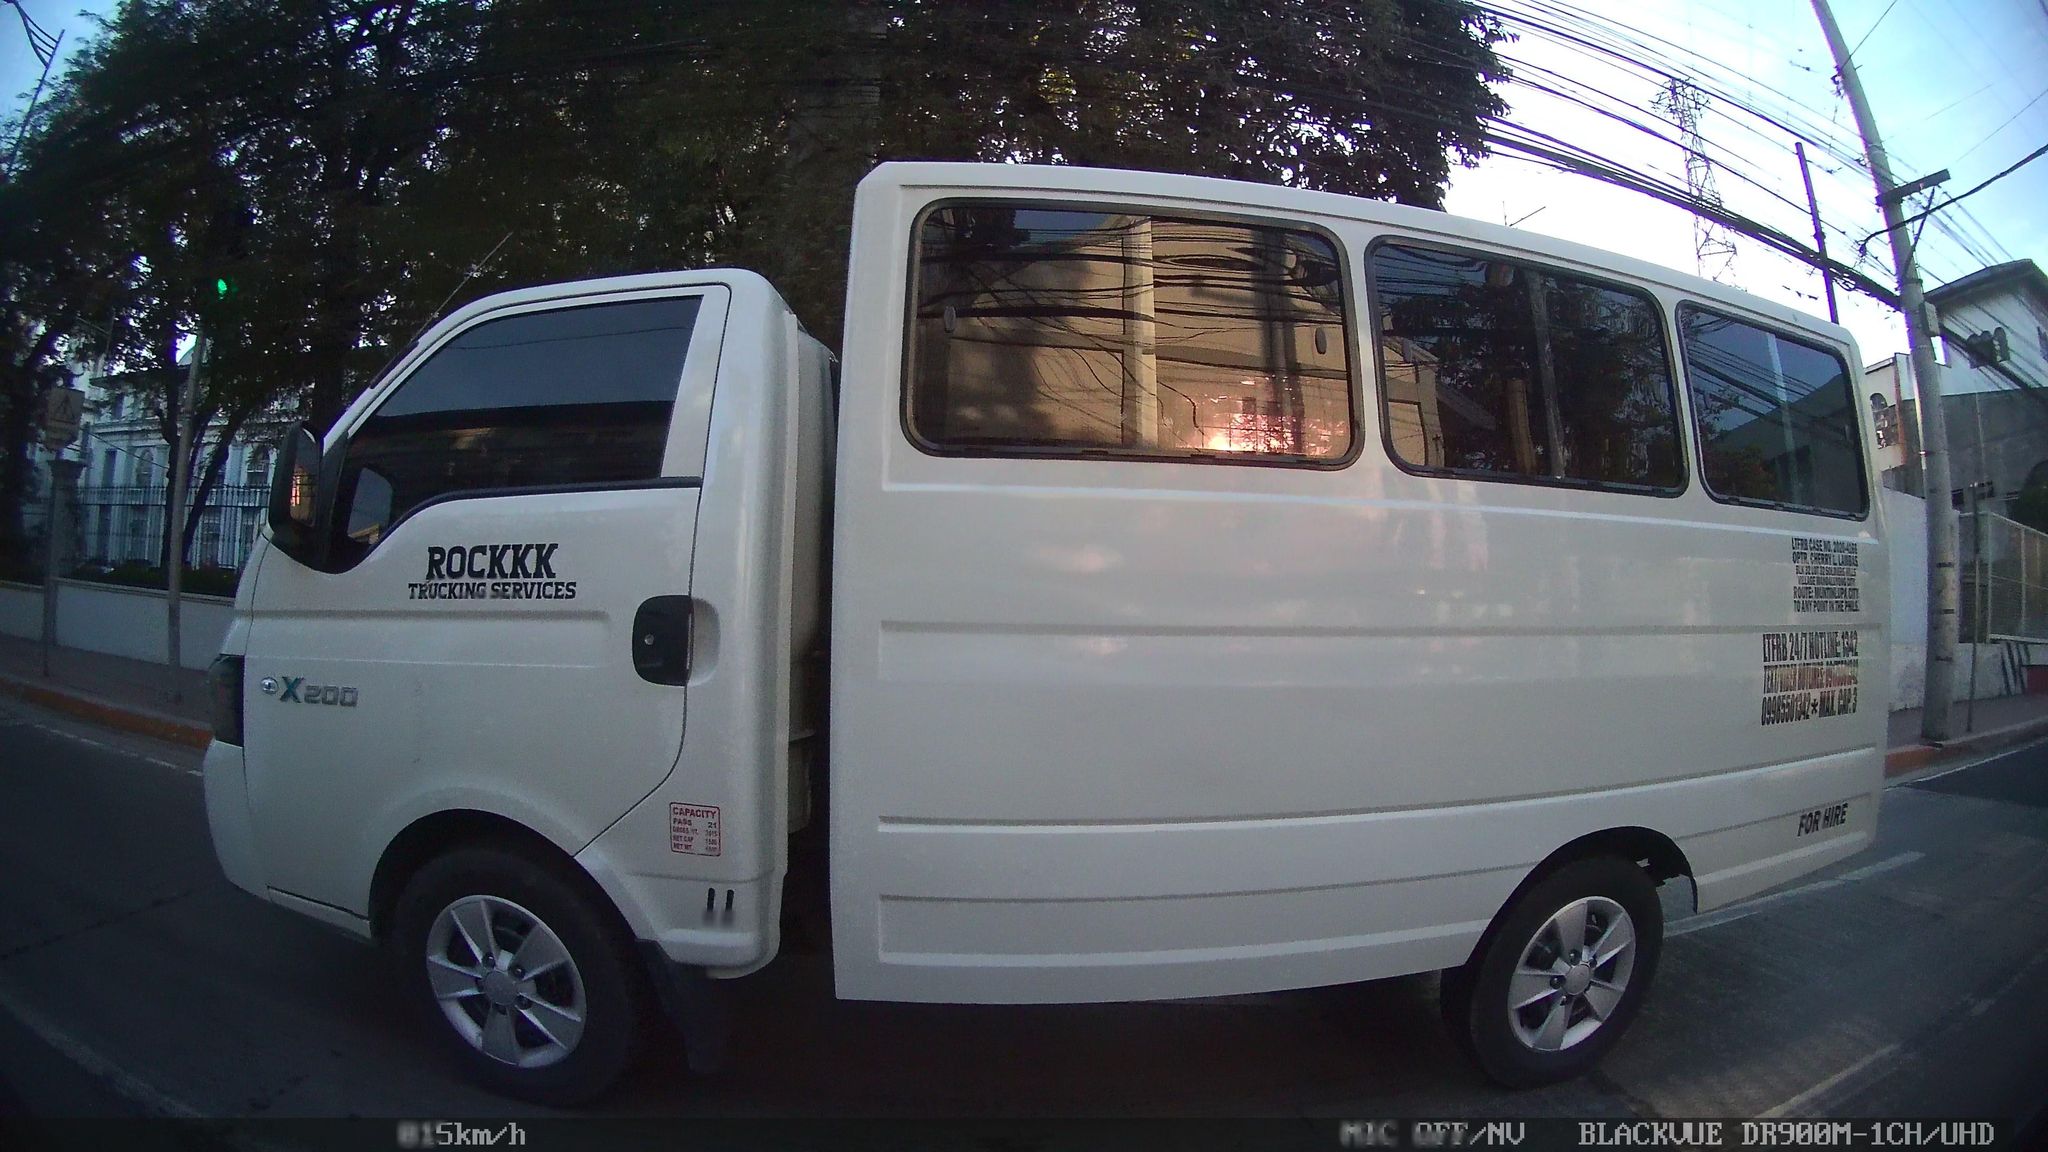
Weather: clear
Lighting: day
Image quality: slightly poor
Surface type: walking surface
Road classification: secondary
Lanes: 3
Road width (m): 9
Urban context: urban centre
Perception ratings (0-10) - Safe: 3.25, Lively: 5.9, Beautiful: 1.55, Boring: 7.66, Depressing: 6.8, Wealthy: 4.17